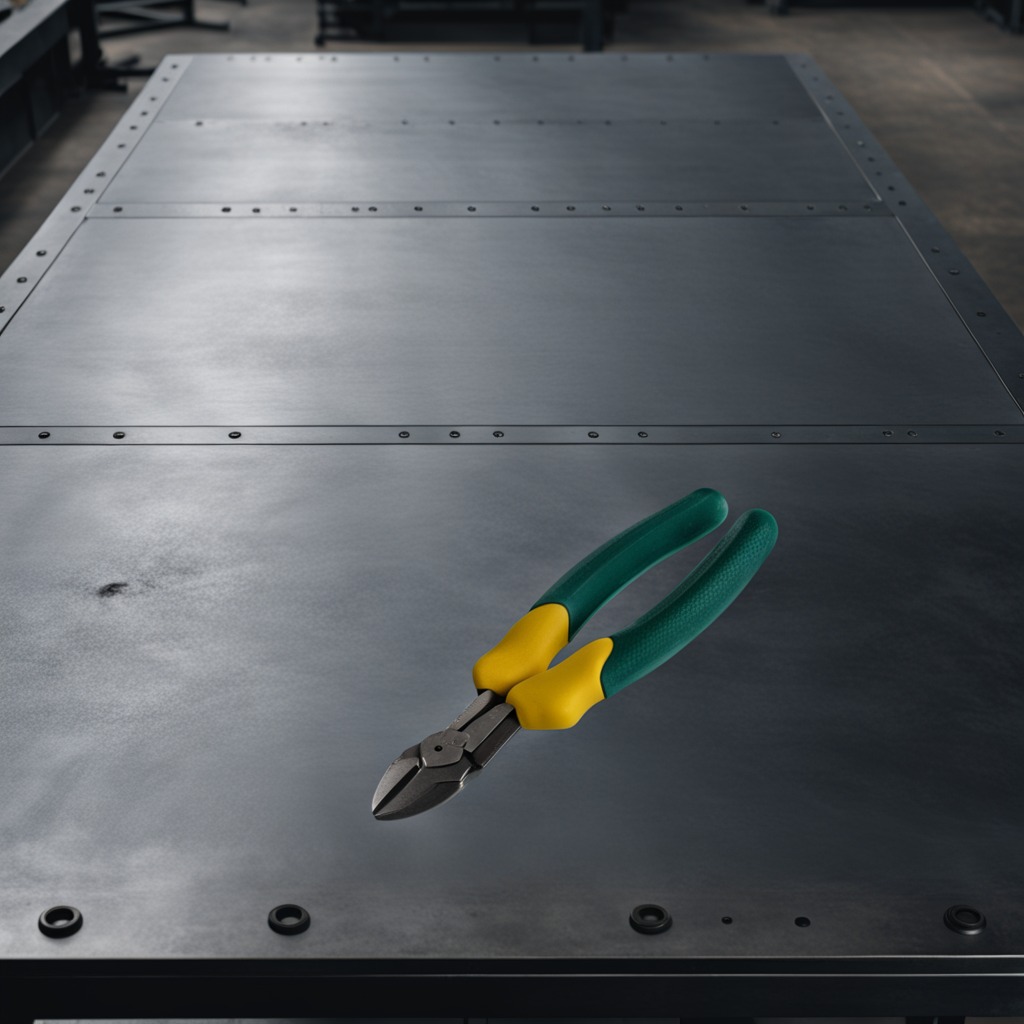
A plier is lying on the cold steel table in a mining workshop.